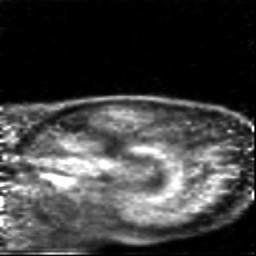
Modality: PET
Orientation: sagittal
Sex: male
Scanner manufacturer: siemens